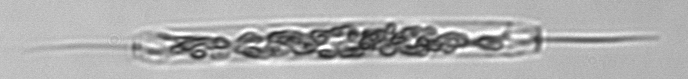
Label: Ditylum_brightwellii